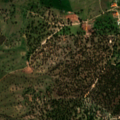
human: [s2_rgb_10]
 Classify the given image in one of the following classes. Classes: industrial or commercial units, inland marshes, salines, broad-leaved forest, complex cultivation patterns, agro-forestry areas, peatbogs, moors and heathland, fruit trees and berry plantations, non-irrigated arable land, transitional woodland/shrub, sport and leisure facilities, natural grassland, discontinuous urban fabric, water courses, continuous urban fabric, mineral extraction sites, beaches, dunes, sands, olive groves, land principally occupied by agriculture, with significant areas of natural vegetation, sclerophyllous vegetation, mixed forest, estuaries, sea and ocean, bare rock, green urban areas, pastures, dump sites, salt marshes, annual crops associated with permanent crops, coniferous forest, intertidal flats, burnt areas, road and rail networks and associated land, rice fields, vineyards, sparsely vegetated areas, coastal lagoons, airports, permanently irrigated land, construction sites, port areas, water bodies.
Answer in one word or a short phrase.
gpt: non-irrigated arable land, agro-forestry areas, mixed forest, moors and heathland